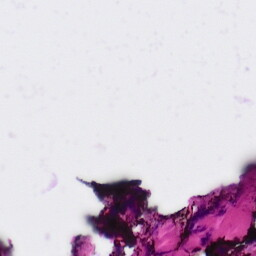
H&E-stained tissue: Ovarian